Question: I have tried to configure Bonobo Git Server. I have followed the included instructions, and after trying to visit the server for the first time, I get the following error:

<URL> did not seem to affect the error occurring in my circumstances.
I am running Bonobo Git Server on Windows Server 2012R2 under IIS 8.5 using Azure. IIS is correctly configured in that I can view other sites.
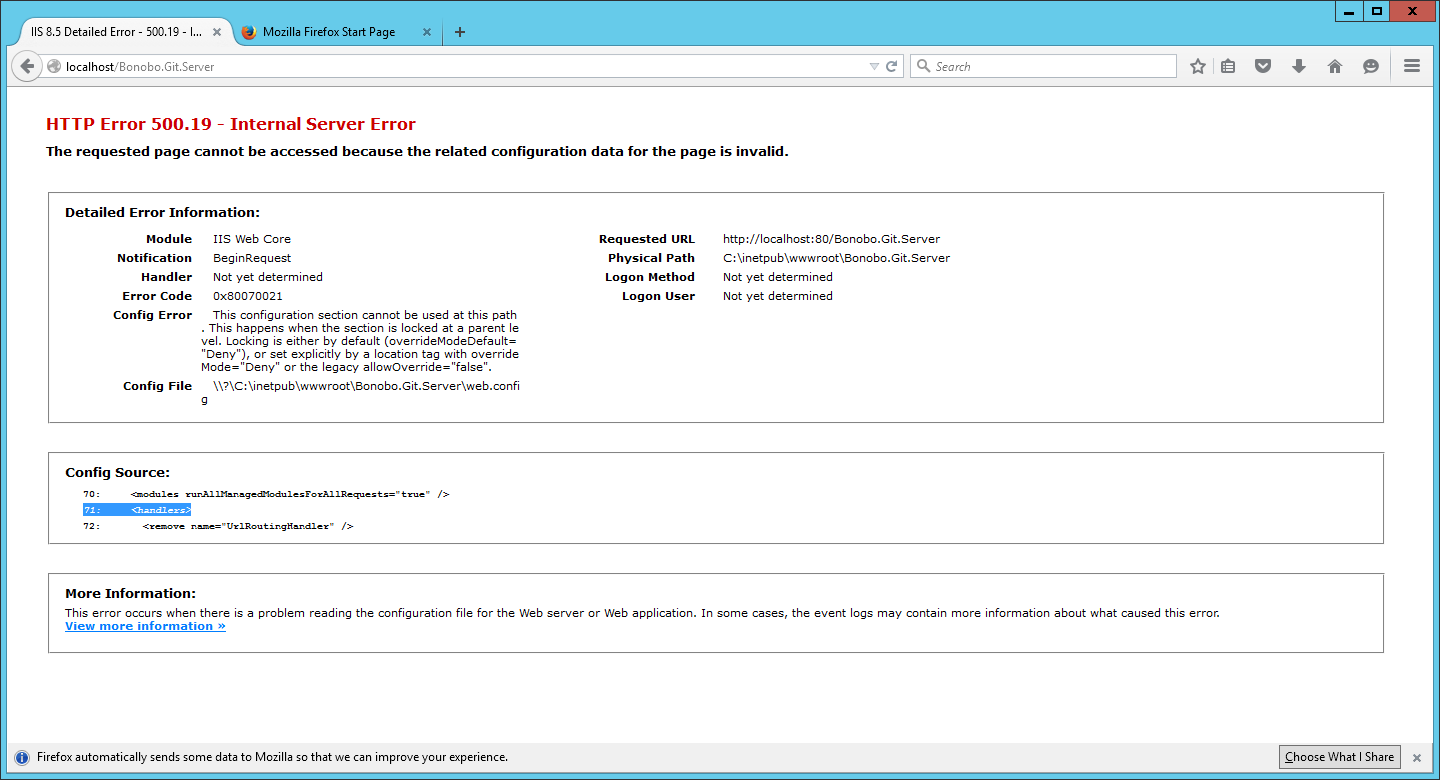
Answer: The error message describes what the problem is, the 'handlers' configuration section is locked at the server level. Select the server node and open the 'Feature Delegation' section, set 'Handler Mappings' to 'Read/Write'
you can also run the following as an elevated administrator:
'''
%windir%\system32\inetsrvppcmd unlock config -section:system.webServer/handlers
'''